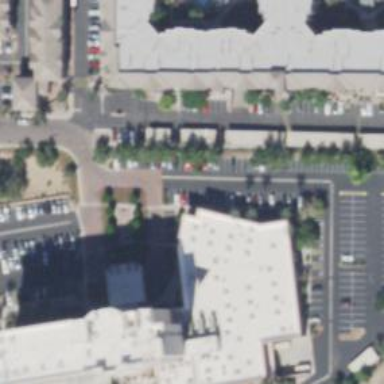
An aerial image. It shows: Parking space is available.